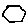
Label: hexagon